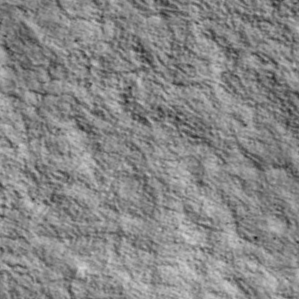
Label: non_frost